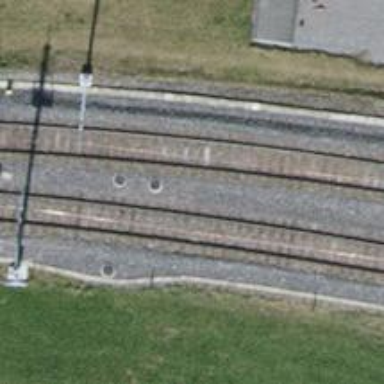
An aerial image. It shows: Rail siding with electrified tracks using contact line.